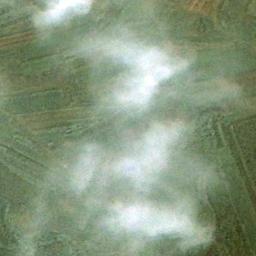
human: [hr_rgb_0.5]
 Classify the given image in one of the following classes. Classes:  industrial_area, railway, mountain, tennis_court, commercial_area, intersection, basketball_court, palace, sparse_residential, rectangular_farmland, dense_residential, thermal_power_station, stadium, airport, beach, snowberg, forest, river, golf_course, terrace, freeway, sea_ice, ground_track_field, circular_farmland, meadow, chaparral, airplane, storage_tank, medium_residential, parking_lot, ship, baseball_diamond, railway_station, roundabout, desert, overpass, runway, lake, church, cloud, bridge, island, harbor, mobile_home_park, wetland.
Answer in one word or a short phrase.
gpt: cloud